Question: I am trying to insert some data into the database through a fetch API POST request to a Next.js API route but I am getting the following two error messages in the browser's console:
api/addCompany/addCompany:1 Failed to load resource: the server responded with a status of 500 (Internal Server Error) register:1
Uncaught (in promise) SyntaxError: Unexpected token < in JSON at position 0
These are my project's folders (it's relevant because of Next.js's routing system)

This is the component where I am doing the fetch API request (please don't judge my poor Typescript skills, I am new to it, still not finding the propper event type):
'''
import styles from '../styles/Register.module.css'
import { NextPage } from "next"
import { prisma } from '../prisma/prisma_client';
import { Prisma } from '@prisma/client';
import { useSession } from "next-auth/react"
const Register: NextPage = () => {
const createCompany: any = async (event: any) => {
event.preventDefault()
const company: Prisma.CompanyCreateInput = {
companyName: event.target.companyName.value,
gender: event.target.gender.value,
firstName: event.target.firstName.value,
lastName: event.target.lastName.value,
street: event.target.street.value,
houseNumber: parseInt(event.target.houseNumber.value),
postcode: parseInt(event.target.postcode.value),
city: event.target.city.value,
country: event.target.country.value,
countryCode: event.target.countryCode.value,
callNumber: parseInt(event.target.callNumber.value),
emailAddress: event.target.emailAddress.value,
website: event.target.website.value,
socials: {},
companyUser: {
connect: { id: 'cl0y4y8xo0021mwtcmwlqfif6' }
}
}
const companyJSON = JSON.stringify(company)
const endpoint = '/api/addCompany/addCompany'
const options = {
method: 'POST',
headers: {
'Content-Type': 'application/json',
},
body: companyJSON,
}
const response = await fetch(endpoint, options)
const data = await response.json()
console.log(data)
}
return (
<form onSubmit={createCompany} className={styles.form} id="signupForm" noValidate>
<h2>Company Information</h2>
<div className="fieldWrapper">
<input type="text" id="companyName" name="companyName" placeholder=" " />
<label htmlFor="companyName">Company Name<span>*</span></label>
<div className='errorMessage'></div>
</div>
<div className="fieldWrapper">
<input type="text" list="genders" id="gender" name="gender" placeholder=" " />
<label htmlFor="gender">Gender<span>*</span></label>
<div className='errorMessage'></div>
<datalist id="genders">
<option>Female</option>
<option>Male</option>
</datalist>
</div>
<div className="fieldWrapper">
<input type="text" id="firstName" name="firstName" placeholder=" " />
<label htmlFor="firstName">First Name<span>*</span></label>
<div className='errorMessage'></div>
</div>
<div className="fieldWrapper">
<input type="text" id="lastName" name="lastName" placeholder=" " />
<label htmlFor="lastName">Last Name<span>*</span></label>
<div className='errorMessage'></div>
</div>
<div className="fieldWrapper">
<input type="text" id="street" name="street" placeholder=" " />
<label htmlFor="street">Street<span>*</span></label>
<div className='errorMessage'></div>
</div>
<div className="fieldWrapper">
<input type="number" id="houseNumber" name="houseNumber" placeholder=" " />
<label htmlFor="houseNumber">House Number<span>*</span></label>
<div className='errorMessage'></div>
</div>
<div className="fieldWrapper">
<input type="number" id="postcode" name="postcode" placeholder=" " />
<label htmlFor="postcode">Postcode<span>*</span></label>
<div className='errorMessage'></div>
</div>
<div className="fieldWrapper">
<input type="text" id="city" name="city" placeholder=" " />
<label htmlFor="city">City<span>*</span></label>
<div className='errorMessage'></div>
</div>
<div className="fieldWrapper">
<input type="text" id="country" name="country" placeholder=" " />
<label htmlFor="country">Country<span>*</span></label>
<div className='errorMessage'></div>
</div>
<div className="fieldWrapper">
<input type="text" id="countryCode" name="countryCode" placeholder=" " />
<label htmlFor="countryCode">Country Code<span>*</span></label>
<div className='errorMessage'></div>
</div>
<div className="fieldWrapper">
<input type="number" id="callNumber" name="callNumber" placeholder=" " />
<label htmlFor="callNumber">Call Number<span>*</span></label>
<div className='errorMessage'></div>
</div>
<div className="fieldWrapper">
<input type="email" id="emailAddress" name="emailAddress" placeholder=" " />
<label htmlFor="emailAddress">Email Address<span>*</span></label>
<div className='errorMessage'></div>
</div>
<div className="fieldWrapper">
<input type="text" id="website" name="website" placeholder=" " />
<label htmlFor="website">Website</label>
</div>
<div className="fieldWrapper">
<input type="text" id="socials" name="socials" placeholder=" " />
<label htmlFor="socials">Socials</label>
</div>
<div className="fieldWrapper">
<button type="submit">Save</button>
</div>
</form>
)
}
export default Register
'''
And this is the the addCompany file's code which serves as the Next.js API route for my fetch API request:
'''
import { Prisma } from '@prisma/client';
import { NextApiRequest, NextApiResponse } from 'next';
import { prisma } from '../../../prisma/prisma_client';
const handler = async (req: NextApiRequest, res: NextApiResponse) => {
const {body} = req;
const companyData: Prisma.CompanyCreateInput = JSON.parse(body);
const addCompany = await prisma.company.create({
data: companyData
})
res.status(200).json(addCompany);
}
export default handler
'''
I appreciate any help. Thank you.
I tried to comment out
'const data = await response.json() console.log(data)'
in the Register component so the error "Uncaught (in promise) SyntaxError: Unexpected token < in JSON at position 0" disappeared but that is no solution to the problem at all.
I also tried to adjust the route of my fetch request to any possible option because I wasn't sure how exactly Next.js autocompletes it, for example I tried: '/api/addCompany/addCompany.ts' and so on.
I expect the problem to be something small, I hope it isn't typo.
Thank you again.
PS: I also checked similar posts on this matter but couldn't find a fix for my problem.
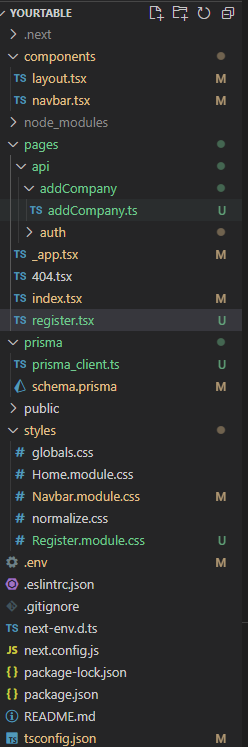
Answer: There is no need to reparse the body data in the API endpoint because <URL> convert that data to an object already:
> API routes provide built in middlewares which parse the incoming
request ('req'). Those middlewares are:- 'req.cookies''{}'- 'req.query''{}'- 'req.body''content-type''null'
something like below should work:
'''
import { Prisma } from '@prisma/client';
import { NextApiRequest, NextApiResponse } from 'next';
import { prisma } from '../../../prisma/prisma_client';
const handler = async (req: NextApiRequest, res: NextApiResponse) => {
const {body: companyData} = req;
//const companyData: Prisma.CompanyCreateInput = JSON.parse(body);<- No need to reparse the data here
const addCompany = await prisma.company.create({
data: companyData
})
res.status(200).json(addCompany);
}
export default handler
'''
Thanks to this answer <URL> for clarification.